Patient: sex M, age 76
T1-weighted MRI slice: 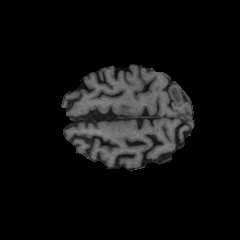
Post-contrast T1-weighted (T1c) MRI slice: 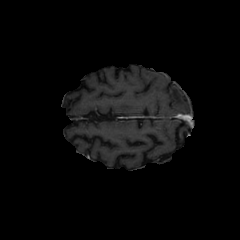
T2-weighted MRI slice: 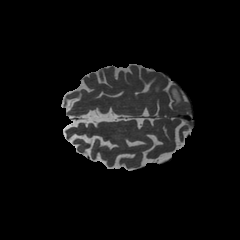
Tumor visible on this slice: yes
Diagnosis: Glioblastoma, IDH-wildtype
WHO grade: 4